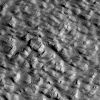
Atmospheric dust classification: not_dusty